Question: See the screenshot below:

How can we create this View in IOS applications? Or is this any built in View?
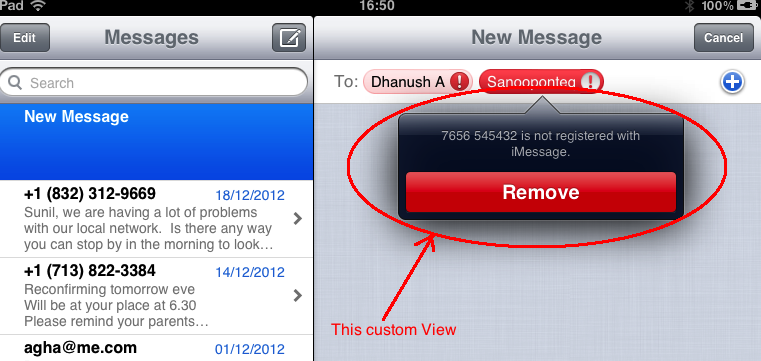
Answer: This will be a good starting point for you,
<URL>